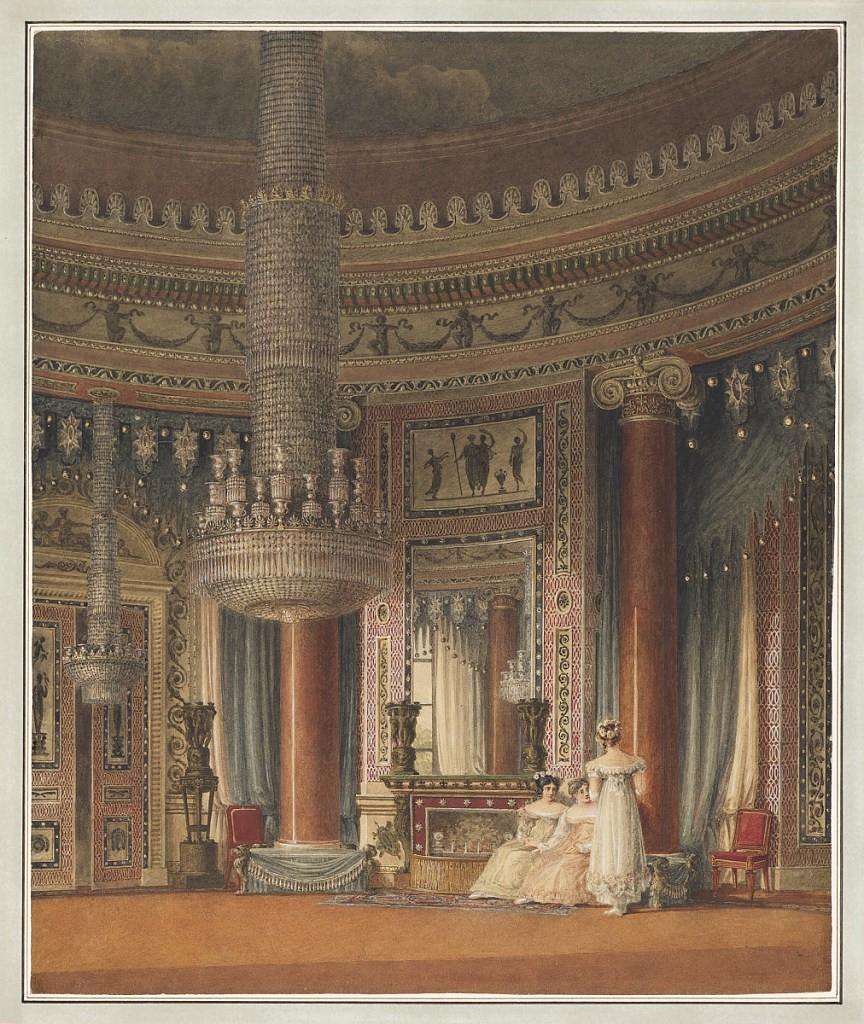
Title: The Circular Dining Room at Carlton House, London
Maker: Charles Wild, British, 1781 – 1835
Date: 1819
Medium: Brush and watercolor, gouache on white wove paper
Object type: Drawing
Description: In this view, the circular dining room is dominated by two massive marble columns terminating in bronze capitals, and two large crystal and silver chandeliers. The ceiling is painted to resemble a cloudy sky; a frieze below is decorated with a series of putti holding garlands of leaves. Glass stars adorn the blue curtains, chimney surround overmantle mirror, creating an opulent setting for three ladies dressed in diaphanous gowns.